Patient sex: M
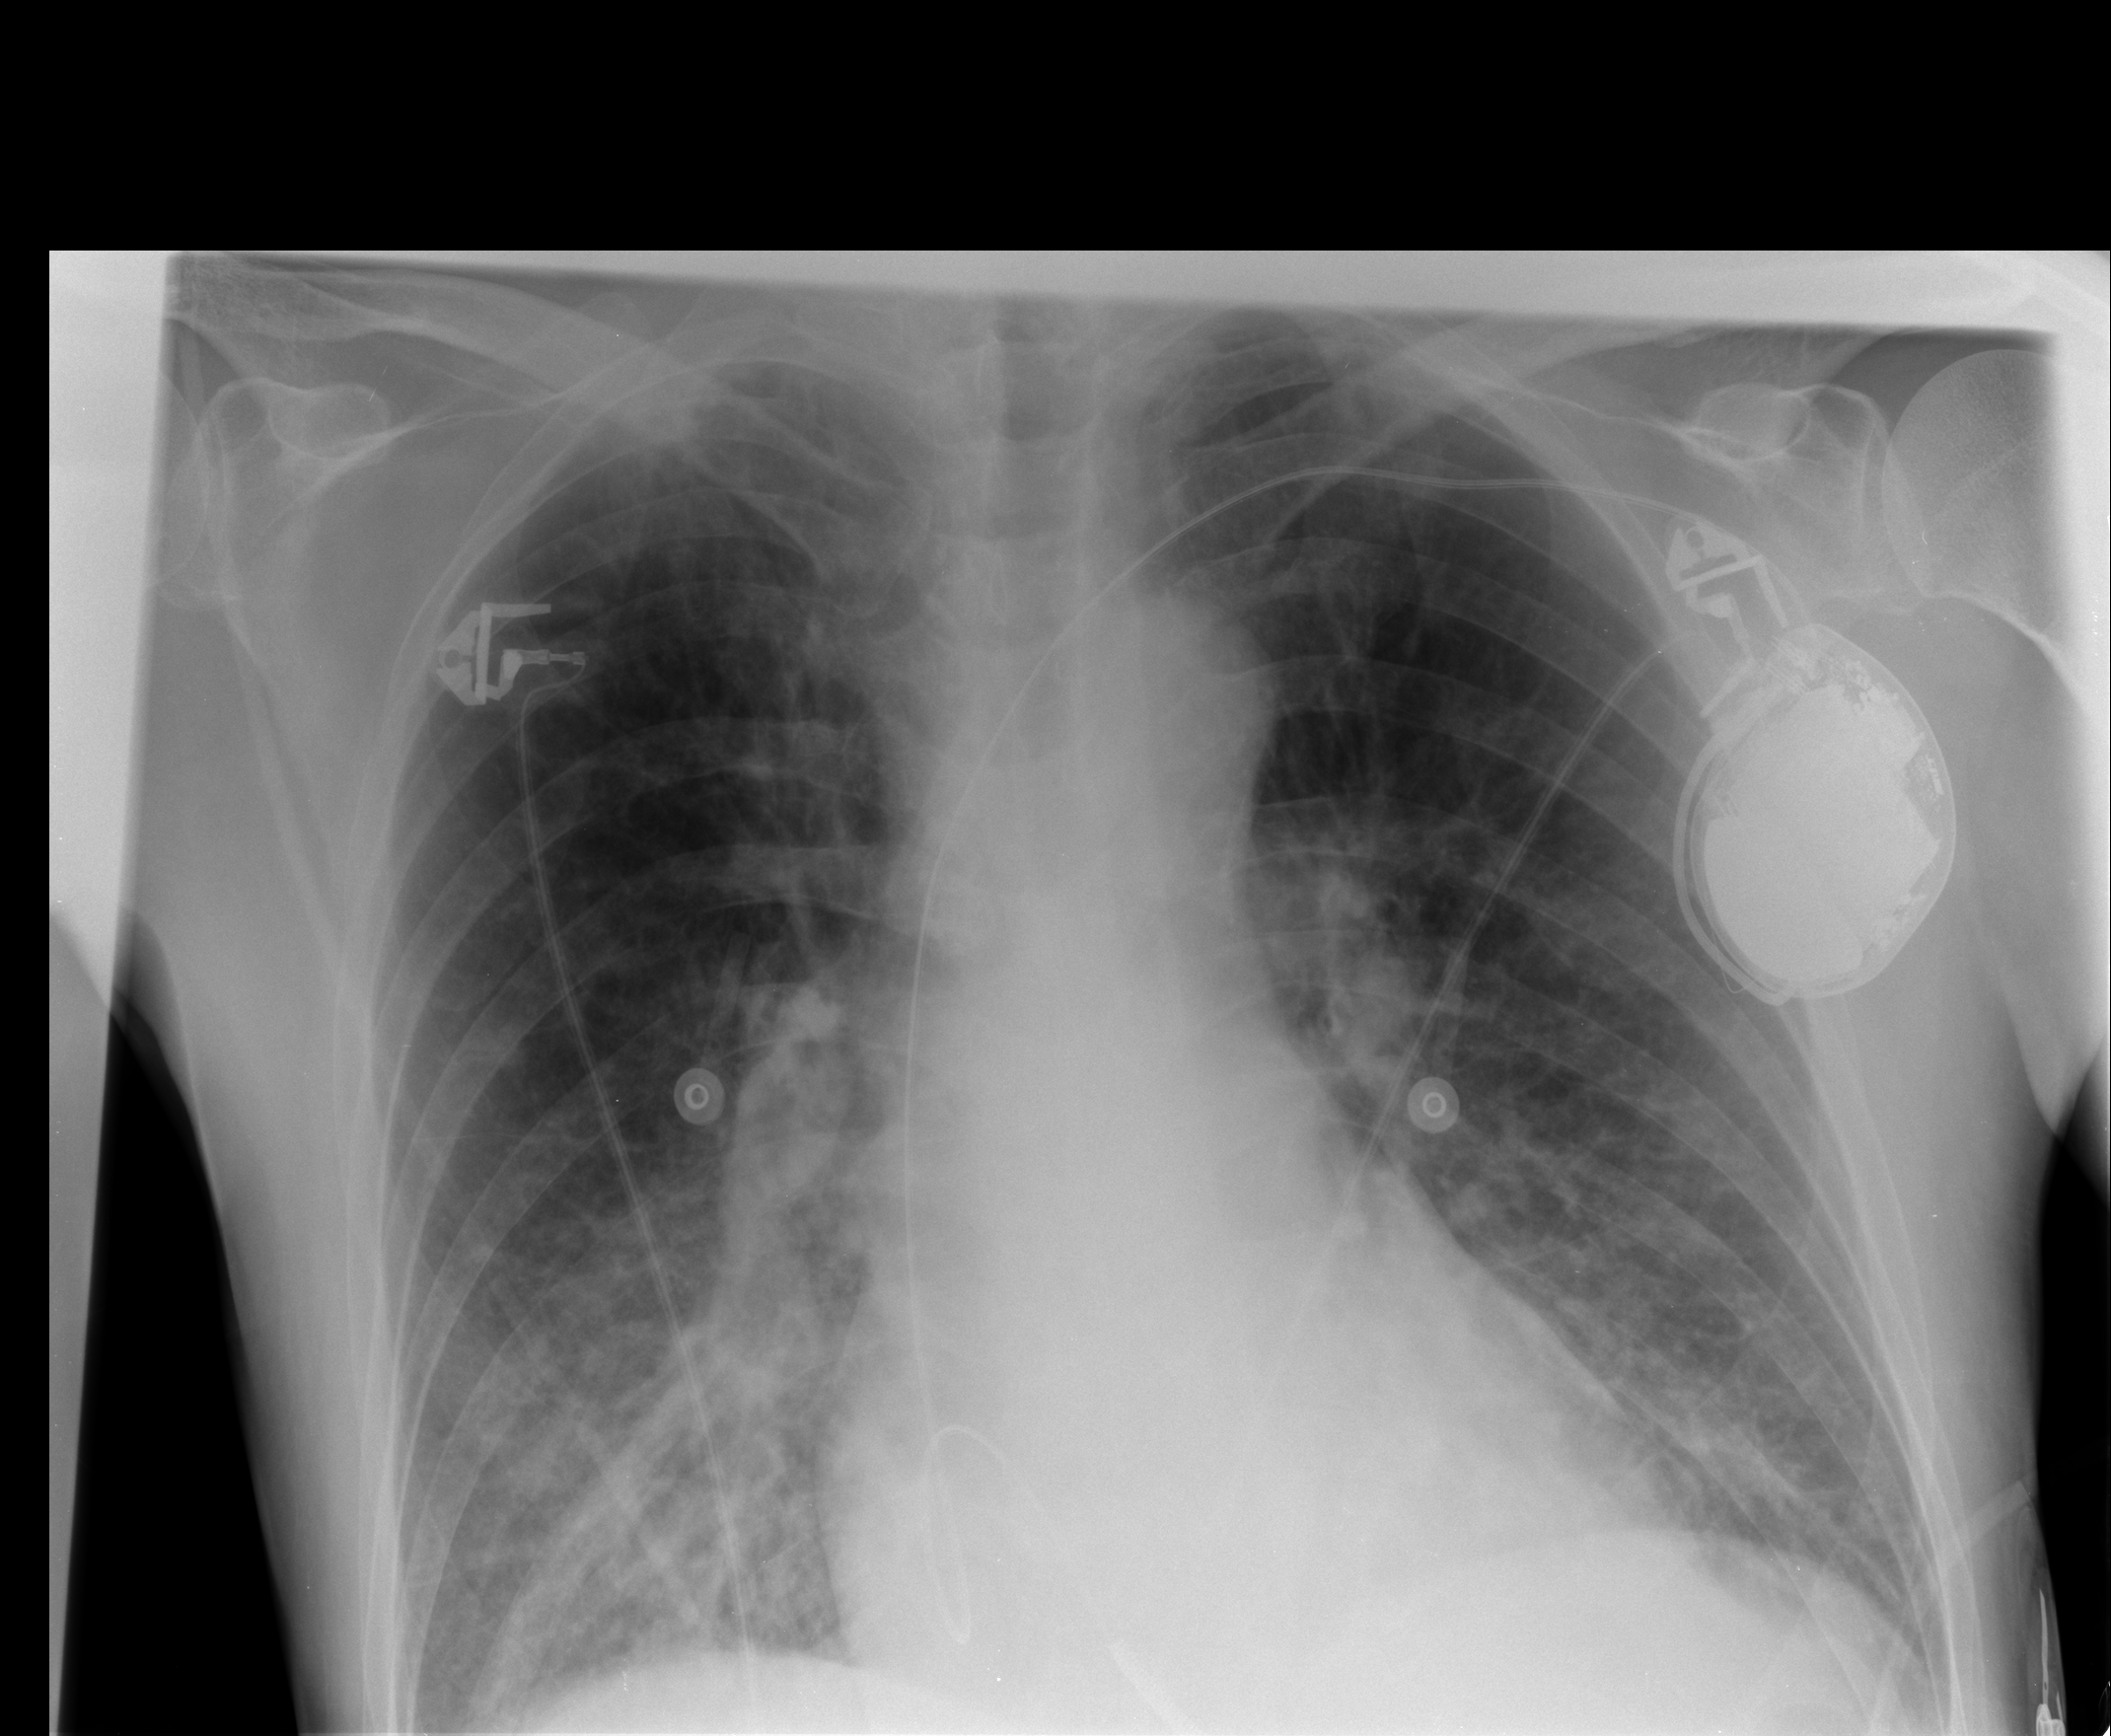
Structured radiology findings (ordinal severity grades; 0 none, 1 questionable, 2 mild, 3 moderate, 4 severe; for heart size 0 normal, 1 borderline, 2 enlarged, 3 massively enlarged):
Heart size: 0
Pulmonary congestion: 1
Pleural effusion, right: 0
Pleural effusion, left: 0
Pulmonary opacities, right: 2
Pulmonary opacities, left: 1
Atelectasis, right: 2
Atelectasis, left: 2